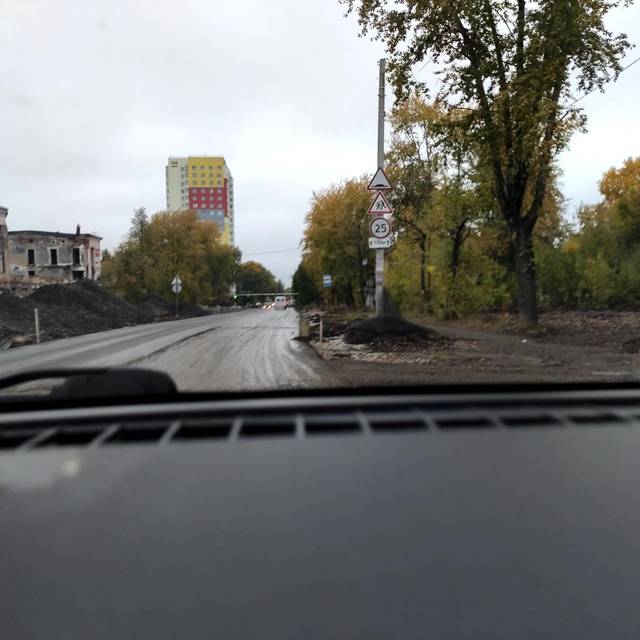
Region: Russia
Coordinates: 57.968, 56.274